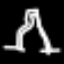
Label: The Eiffel Tower